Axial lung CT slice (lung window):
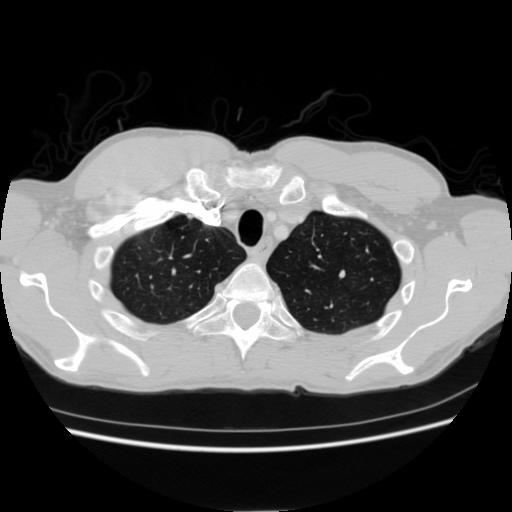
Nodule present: no